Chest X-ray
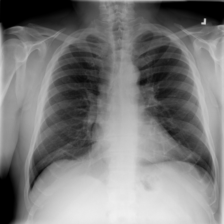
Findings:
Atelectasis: negative
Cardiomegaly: negative
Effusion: negative
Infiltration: negative
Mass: negative
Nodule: negative
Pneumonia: negative
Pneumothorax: negative
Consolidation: negative
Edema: negative
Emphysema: negative
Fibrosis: negative
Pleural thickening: negative
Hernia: negative